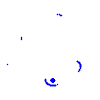
Particle: pion